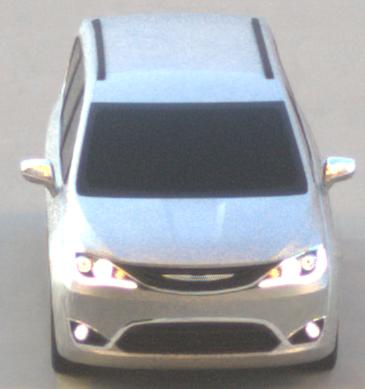
Make: Chrysler
Model: Pacifica
Detailed model: -
Model produced from: 2016
Model produced until: 2020
Doors: 5
Color: white
Road condition: dry road
Daytime: sunrise or sunset
Contrast: medium contrast